Question: In a JavaScript tutorial I saw someone using the '??' operator over a short circuit operator i.e. '||'
For Example:
'''
const a = null;
const b = a ?? 0
'''
Which essentially meant use the value of 'a' and if 'a' is 'null' or 'undefined' use a default value of 0.
But somehow in NodeJS, this results in a syntax error:

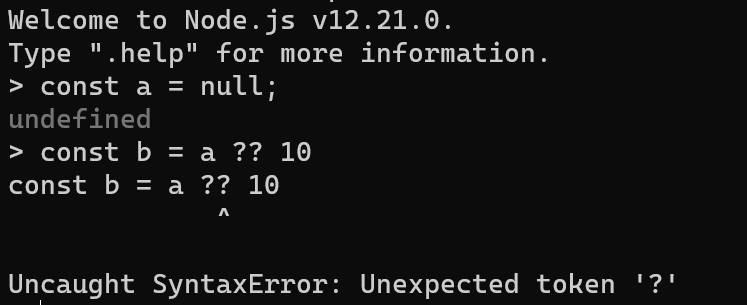
Answer: ?? in Javascript.
'''
const foo = null ?? 'default string';
console.log(foo);
// expected output: "default string"
const baz = 0 ?? 42;
console.log(baz);
// expected output: 0
console.log(null ?? null)
// expected output: null
'''
|| this operator not return 0, false, null, "" and undefined.
If first value is NULL then it return second value.